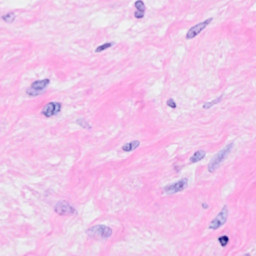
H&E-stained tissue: Breast